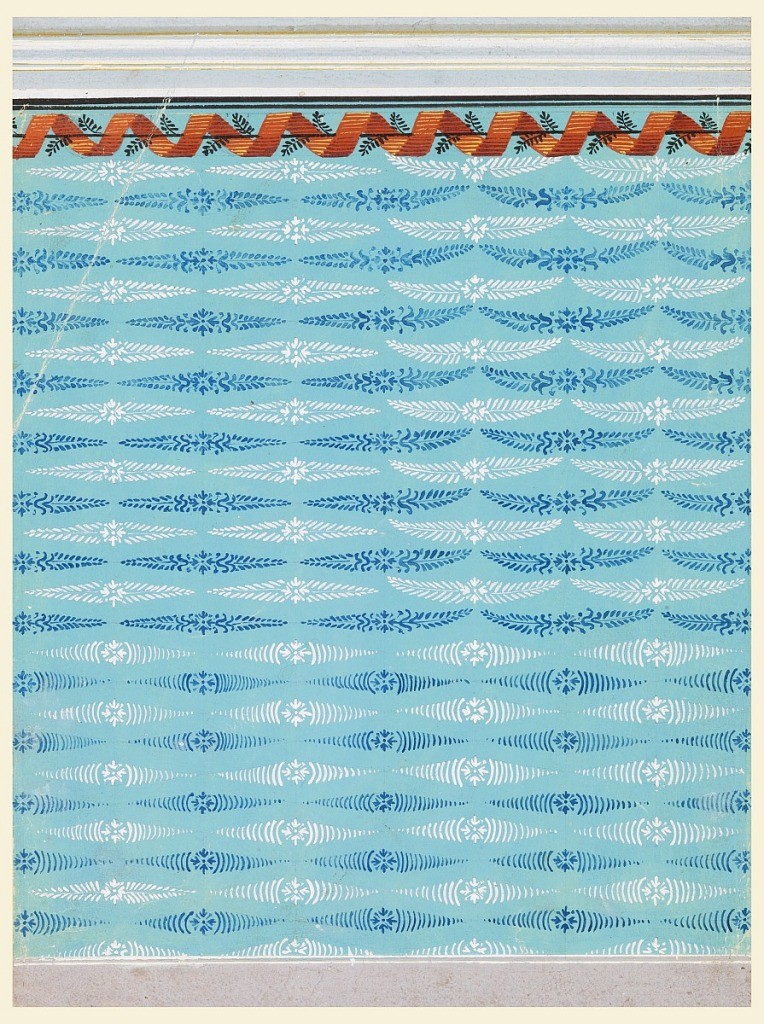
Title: Wallpaper Design
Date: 1840–60
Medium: Brush and gouache, graphite on white paper
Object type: Drawing
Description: A dado is shown at the bottom, an entablature on top. Three suggestions are made for the ornamentation of the blue panel by white and by dark blue staggered motifs. The motifs consist of central petals flanked by straight boughs, top left, flanked by upward-curving bows, top right, of rosettes between rows of parentheses of diminishing heights towards the ends, bottom. A ribbon wound in spirals around a thin stem with leaves is shown on top.